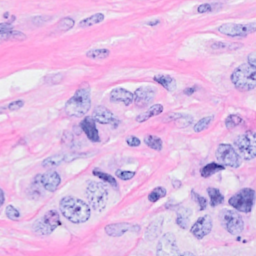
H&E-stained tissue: Breast